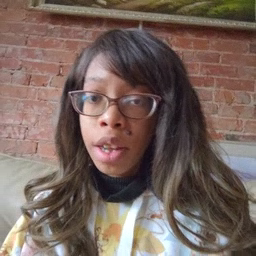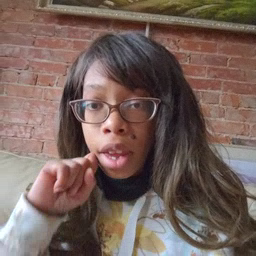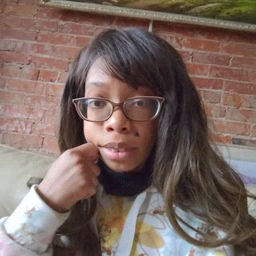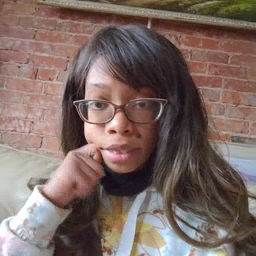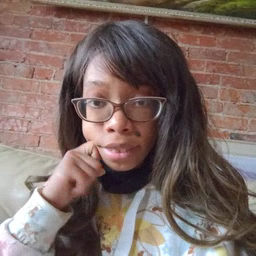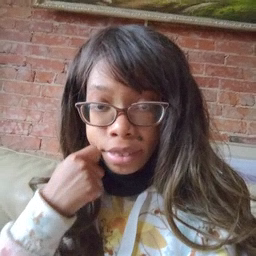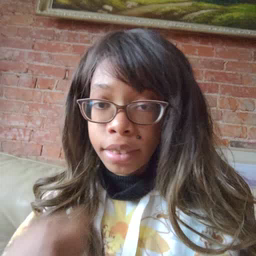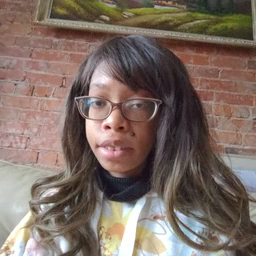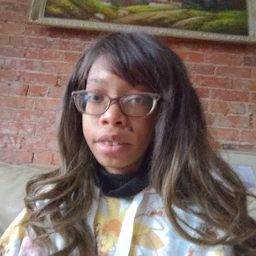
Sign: apple